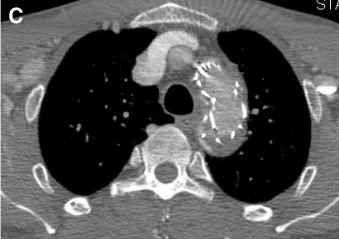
Postoperative CTA demonstrated thrombosis in the aneurysm lumen, no endoleak and the aortic arch and the carotid to carotid bypass were all patent except very mild stenosis of LICA at 8-month follow-up (C, D, E).
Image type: radiology (ct)